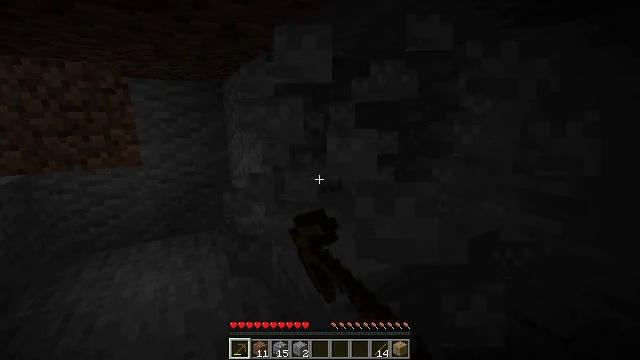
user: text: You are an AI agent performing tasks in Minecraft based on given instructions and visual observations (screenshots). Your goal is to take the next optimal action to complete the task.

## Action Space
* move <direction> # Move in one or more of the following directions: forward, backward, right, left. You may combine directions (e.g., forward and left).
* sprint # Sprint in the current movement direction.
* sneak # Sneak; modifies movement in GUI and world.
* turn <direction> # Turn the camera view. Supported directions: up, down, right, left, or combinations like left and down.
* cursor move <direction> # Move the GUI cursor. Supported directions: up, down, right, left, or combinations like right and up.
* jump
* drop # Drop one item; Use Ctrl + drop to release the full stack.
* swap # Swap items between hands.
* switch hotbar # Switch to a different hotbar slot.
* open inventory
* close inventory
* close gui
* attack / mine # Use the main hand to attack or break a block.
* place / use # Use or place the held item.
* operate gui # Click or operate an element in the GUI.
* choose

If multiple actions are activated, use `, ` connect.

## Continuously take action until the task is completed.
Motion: motion action
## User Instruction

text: Extract andesite from a cave or mountain.
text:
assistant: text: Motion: attack / mine